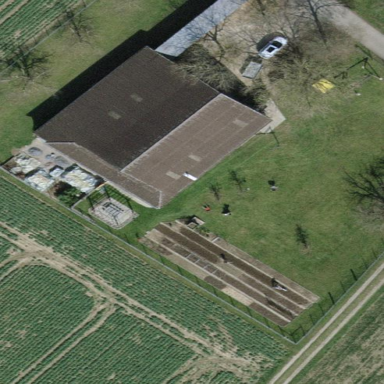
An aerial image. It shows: Farmyard area.